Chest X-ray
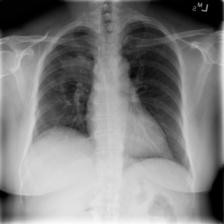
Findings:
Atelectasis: negative
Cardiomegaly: negative
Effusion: negative
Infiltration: negative
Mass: positive
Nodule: negative
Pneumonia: negative
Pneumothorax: negative
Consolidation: negative
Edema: negative
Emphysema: negative
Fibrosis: negative
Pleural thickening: negative
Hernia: negative